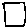
Label: square